Interaction volume radius: 5 \u00c5
Interaction volume height: 20 \u00c5
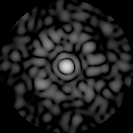
Disorder parameter: 0.7721